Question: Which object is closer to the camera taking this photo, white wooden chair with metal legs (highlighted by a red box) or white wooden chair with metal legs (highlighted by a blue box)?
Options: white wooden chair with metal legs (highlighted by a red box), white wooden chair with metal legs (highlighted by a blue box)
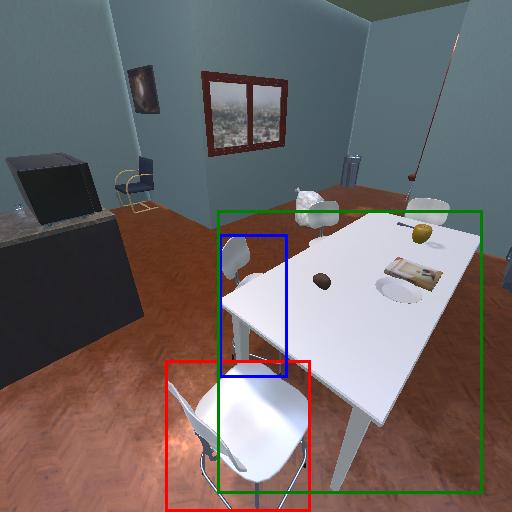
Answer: white wooden chair with metal legs (highlighted by a red box)